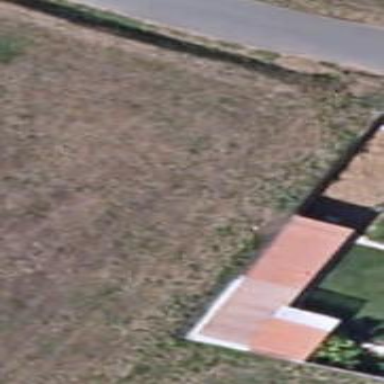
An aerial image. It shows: Shed building.